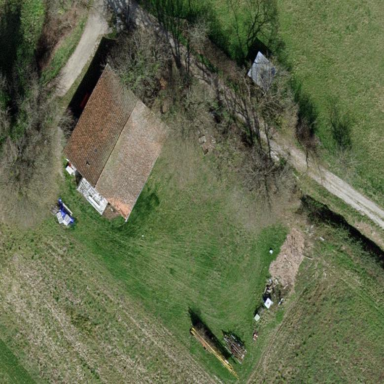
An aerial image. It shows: Farmyard area.